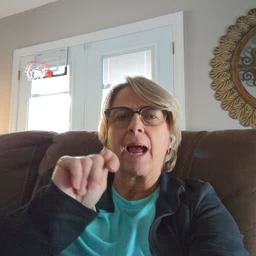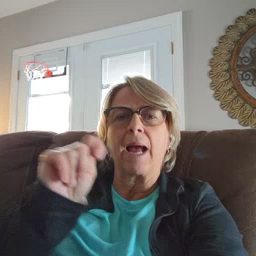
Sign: potty